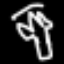
Label: fork